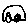
Label: car